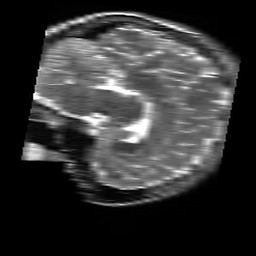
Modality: T2w
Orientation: sagittal
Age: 36
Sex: female
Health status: healthy
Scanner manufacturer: siemens
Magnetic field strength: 3 T
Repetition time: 4.01 s
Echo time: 0.116 s